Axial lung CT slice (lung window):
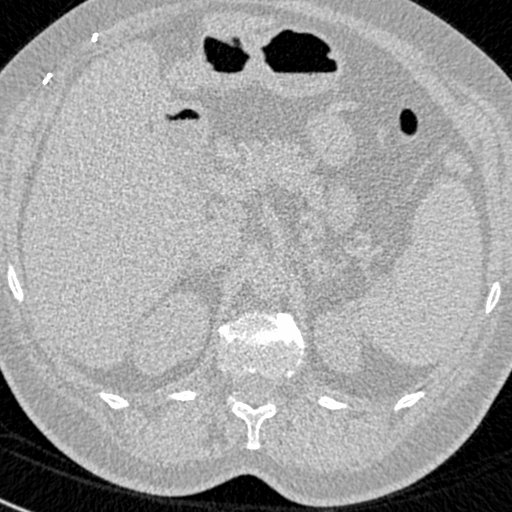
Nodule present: no